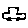
Label: car